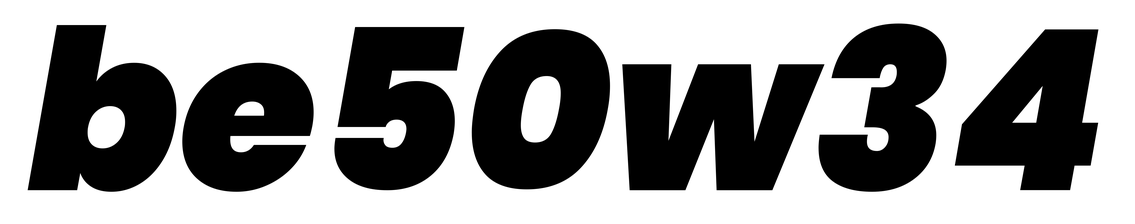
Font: Poppins-BlackItalic